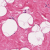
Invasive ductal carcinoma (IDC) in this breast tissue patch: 0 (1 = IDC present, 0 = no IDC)